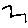
Label: zigzag